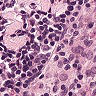
Metastatic tissue present: no